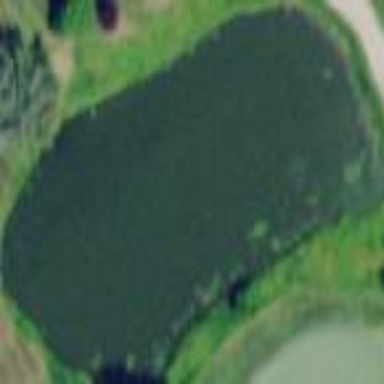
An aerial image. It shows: Scenic view of water hazard on golf course. The natural water feature adds beauty to the landscape.